Field crop: maize
Growth stage: 2
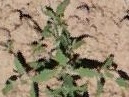
Species: atriplex